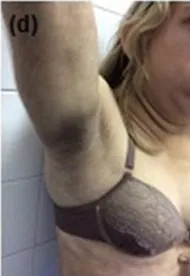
Patient 1 (proband) with familial partial lipodystrophy bearing the homozygous p. Adulthood. Acanthosis nigricans.
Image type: medical_photograph (skin_photograph)